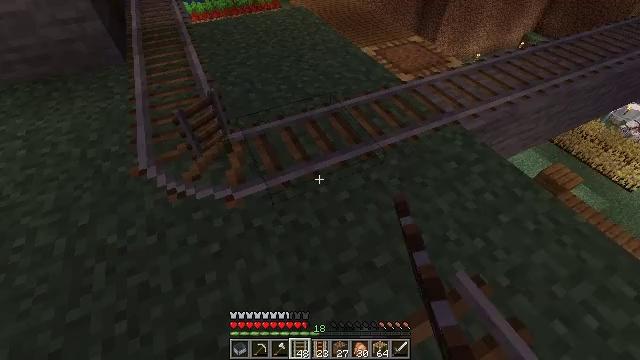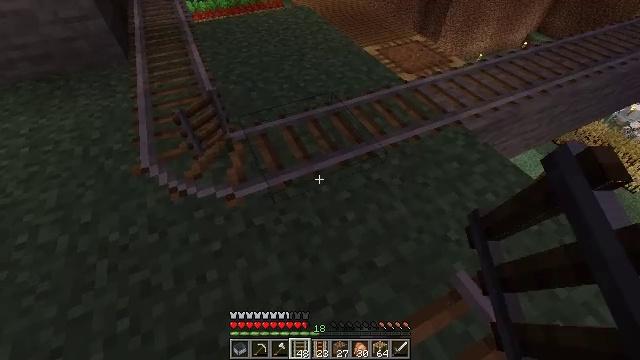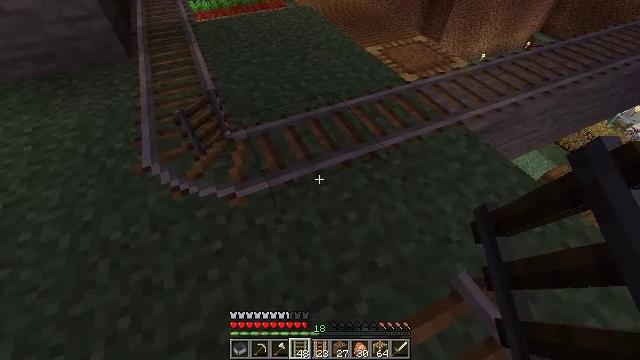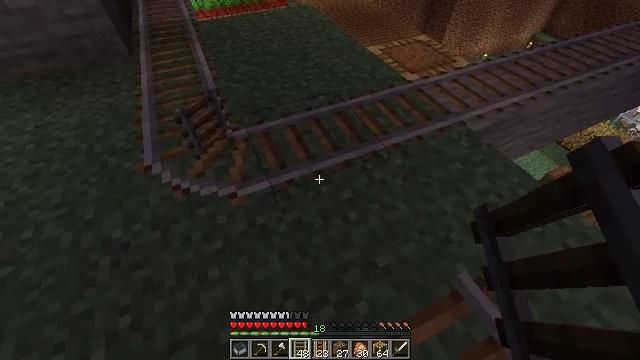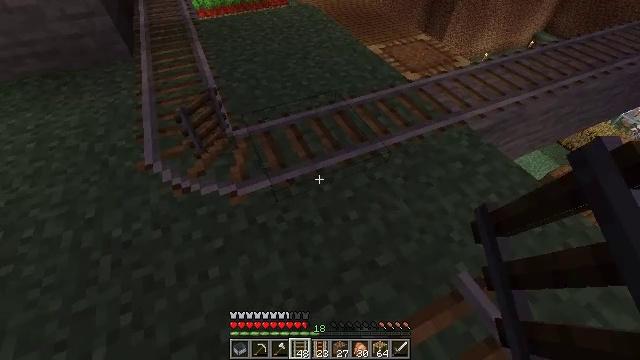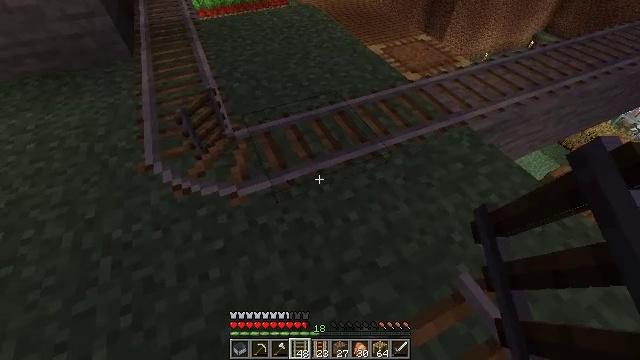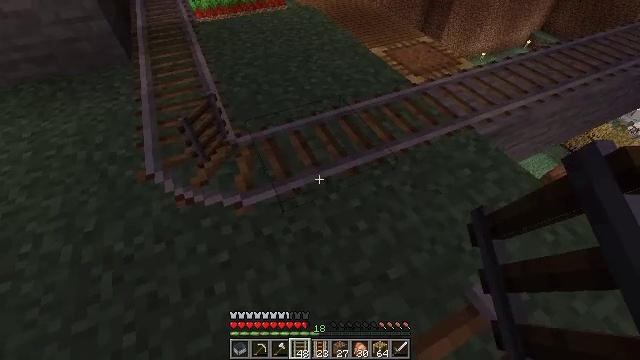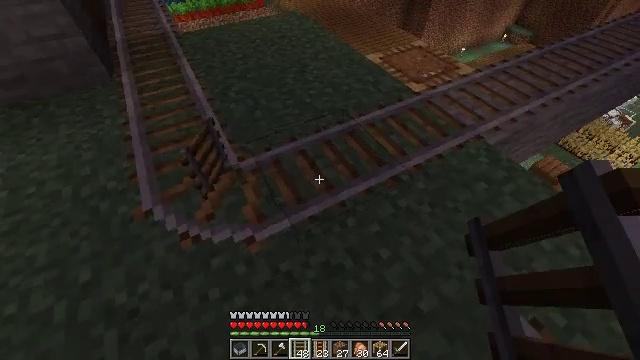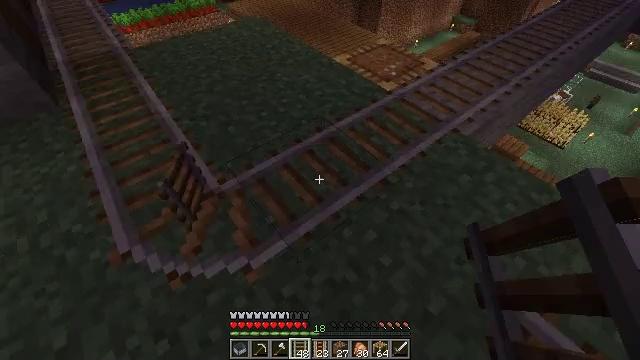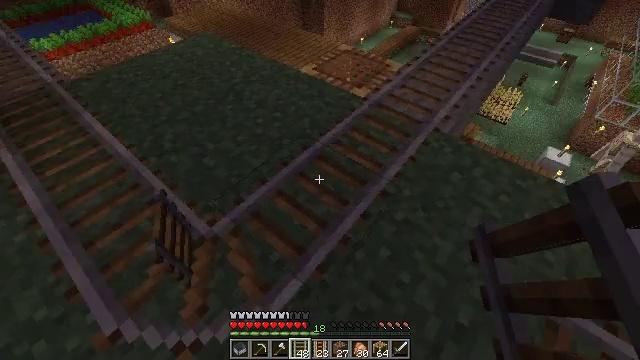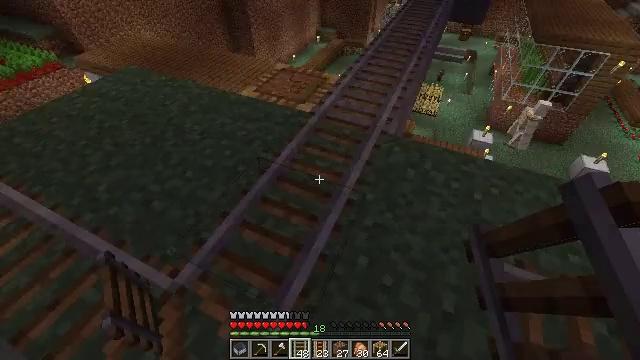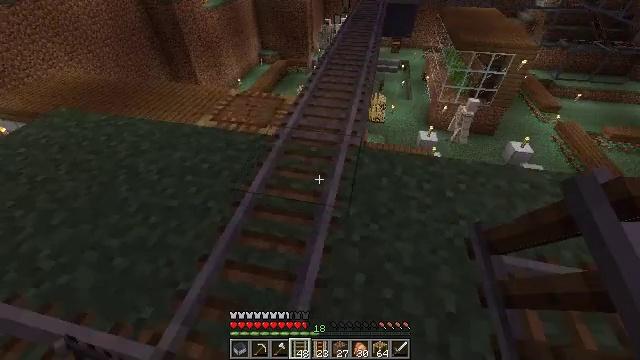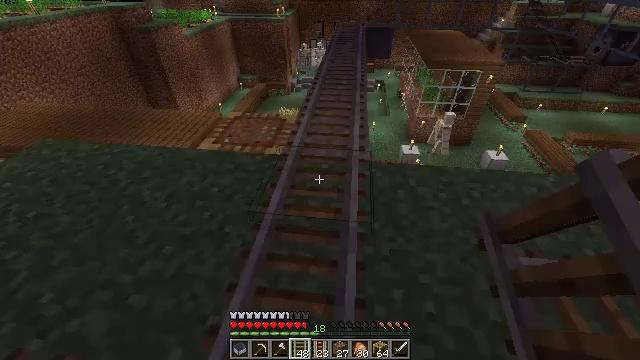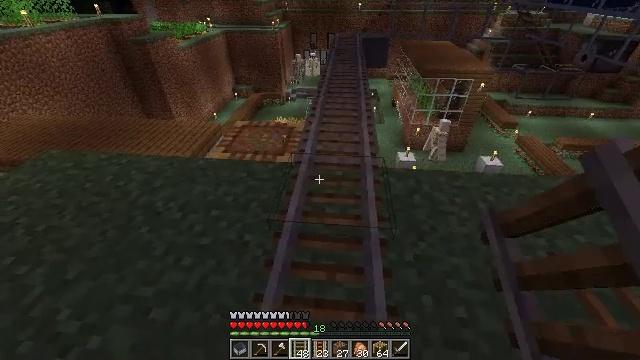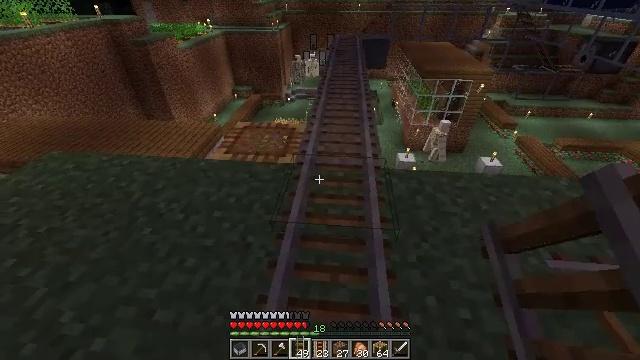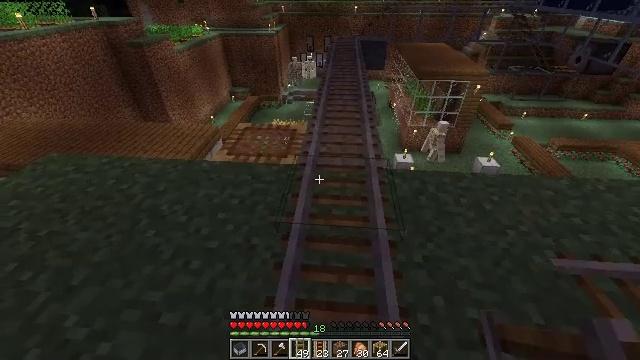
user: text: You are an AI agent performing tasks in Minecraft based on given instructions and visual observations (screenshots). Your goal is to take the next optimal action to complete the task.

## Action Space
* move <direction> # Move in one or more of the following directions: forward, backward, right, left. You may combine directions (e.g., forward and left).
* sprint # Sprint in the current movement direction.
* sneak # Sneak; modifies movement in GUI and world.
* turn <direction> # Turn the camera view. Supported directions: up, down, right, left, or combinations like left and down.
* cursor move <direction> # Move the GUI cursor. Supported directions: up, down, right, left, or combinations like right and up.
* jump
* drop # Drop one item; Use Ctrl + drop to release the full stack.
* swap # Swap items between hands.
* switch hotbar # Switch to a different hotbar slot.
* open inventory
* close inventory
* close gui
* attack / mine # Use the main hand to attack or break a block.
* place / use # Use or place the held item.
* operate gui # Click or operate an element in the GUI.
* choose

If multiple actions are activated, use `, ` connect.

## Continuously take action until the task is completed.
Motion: motion action
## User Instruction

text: Get smooth stone for building.
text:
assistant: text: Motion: no_op
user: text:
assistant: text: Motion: no_op
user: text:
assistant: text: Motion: no_op
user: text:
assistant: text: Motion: no_op
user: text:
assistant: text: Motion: move forward and move left
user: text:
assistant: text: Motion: move forward and move left
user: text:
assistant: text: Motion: move forward and move left, turn right
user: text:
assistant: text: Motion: move forward and move left, turn right
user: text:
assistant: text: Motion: move forward and move left, turn right
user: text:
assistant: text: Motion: move forward and move left, turn right and up
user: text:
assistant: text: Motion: move left, turn right and up
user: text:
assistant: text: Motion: move left, turn right and up
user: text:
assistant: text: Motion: turn right and up
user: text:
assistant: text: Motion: no_op
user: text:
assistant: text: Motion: no_op
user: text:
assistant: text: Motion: no_op
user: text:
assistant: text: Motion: no_op
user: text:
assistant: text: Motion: no_op
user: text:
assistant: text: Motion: no_op
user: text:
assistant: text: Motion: no_op
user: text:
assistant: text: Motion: no_op
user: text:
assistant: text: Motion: no_op
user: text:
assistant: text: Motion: no_op
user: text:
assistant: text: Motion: no_op
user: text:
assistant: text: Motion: no_op
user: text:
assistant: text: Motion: no_op
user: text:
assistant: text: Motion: no_op
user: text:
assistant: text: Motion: no_op
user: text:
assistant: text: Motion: no_op
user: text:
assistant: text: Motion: no_op